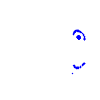
Particle: kaon